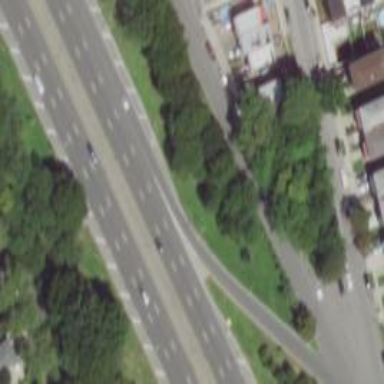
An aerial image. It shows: Motorway link.